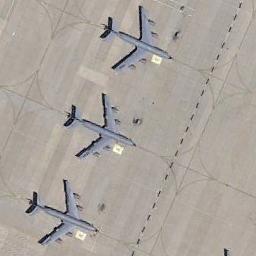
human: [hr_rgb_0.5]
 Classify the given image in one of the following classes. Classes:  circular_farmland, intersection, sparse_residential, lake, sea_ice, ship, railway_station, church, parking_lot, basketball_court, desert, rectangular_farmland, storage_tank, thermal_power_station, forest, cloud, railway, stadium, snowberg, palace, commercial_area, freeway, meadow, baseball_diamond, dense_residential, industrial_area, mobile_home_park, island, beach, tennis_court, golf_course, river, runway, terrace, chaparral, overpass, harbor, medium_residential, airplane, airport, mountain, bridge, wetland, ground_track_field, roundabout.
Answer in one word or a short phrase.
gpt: airplane